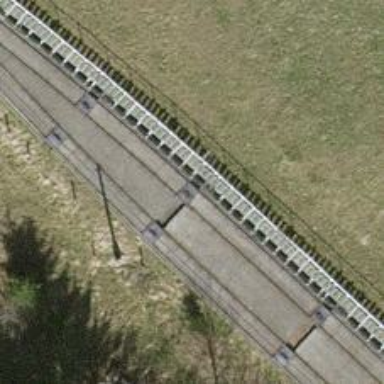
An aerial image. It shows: Funicular railway.